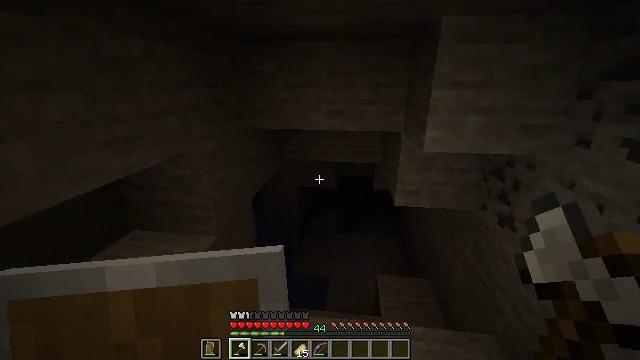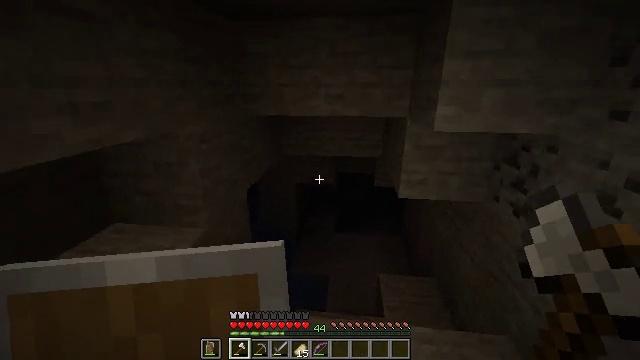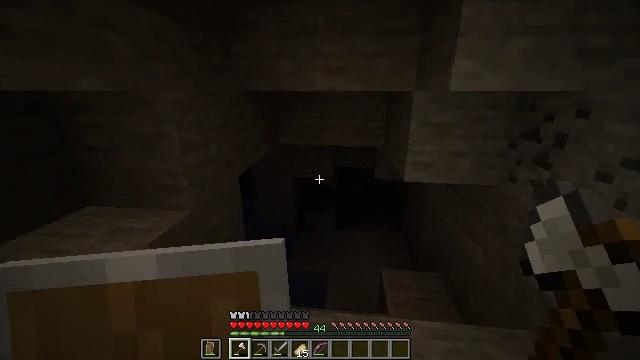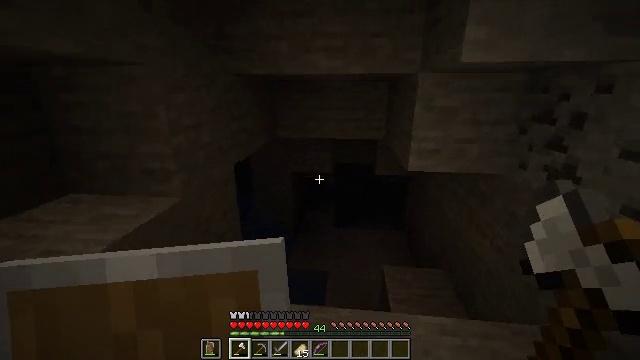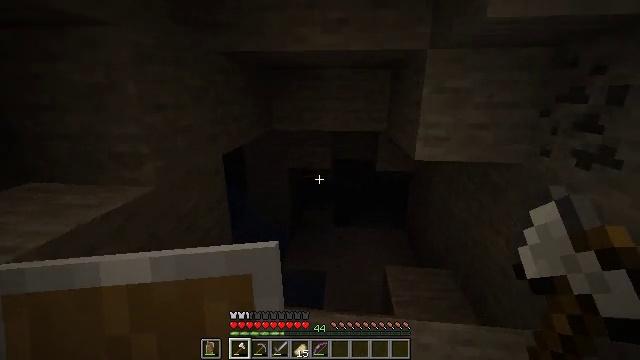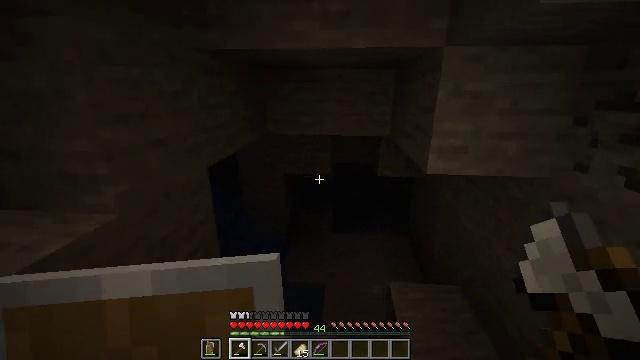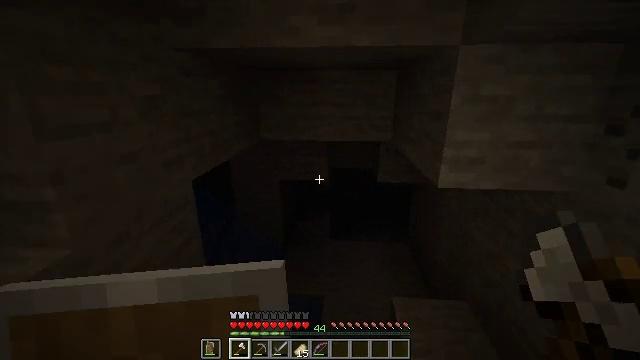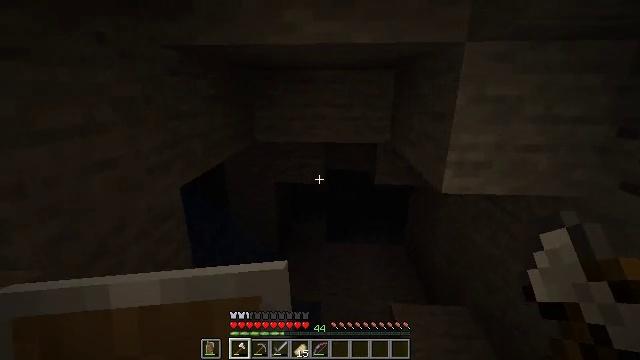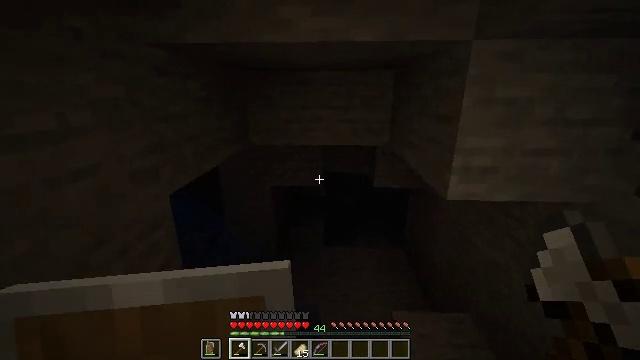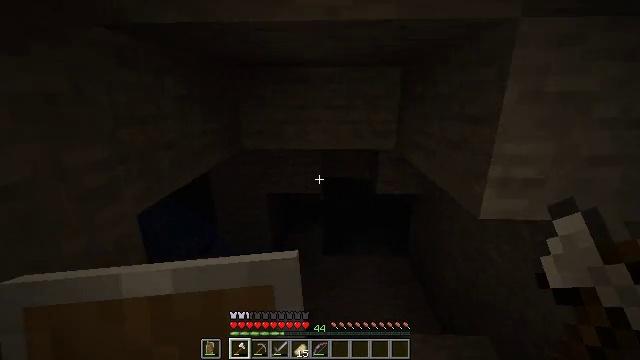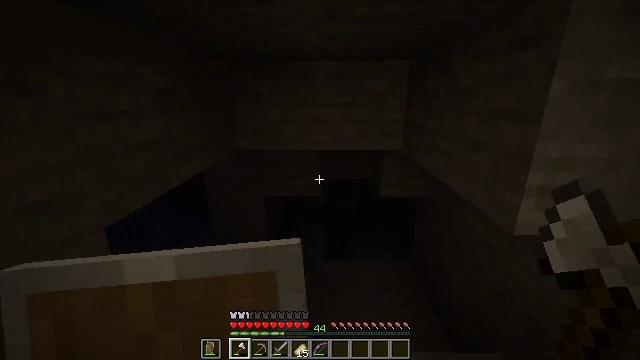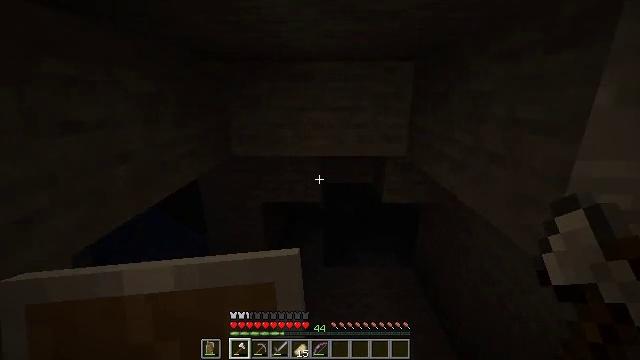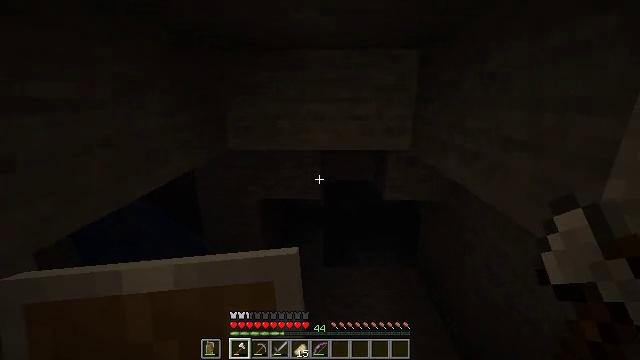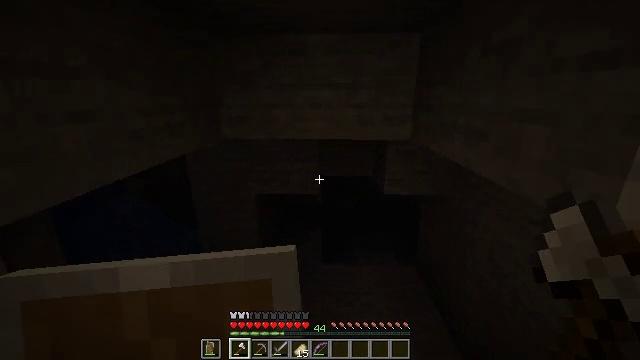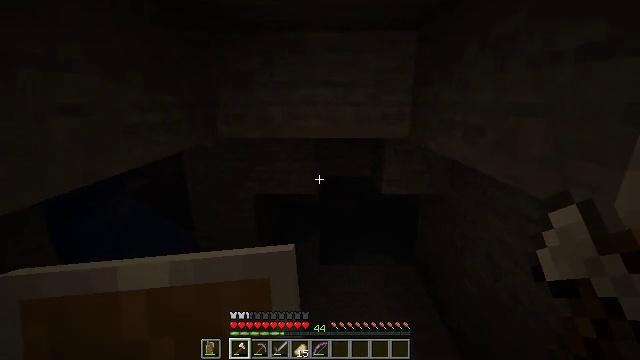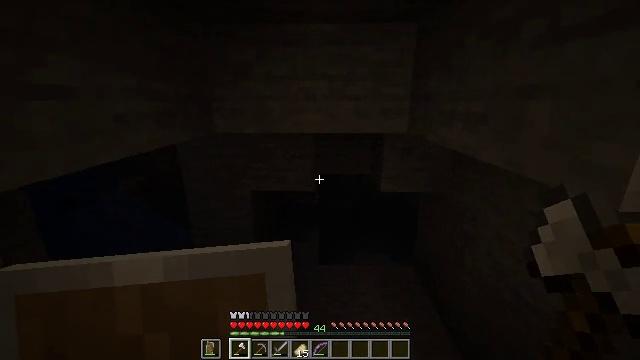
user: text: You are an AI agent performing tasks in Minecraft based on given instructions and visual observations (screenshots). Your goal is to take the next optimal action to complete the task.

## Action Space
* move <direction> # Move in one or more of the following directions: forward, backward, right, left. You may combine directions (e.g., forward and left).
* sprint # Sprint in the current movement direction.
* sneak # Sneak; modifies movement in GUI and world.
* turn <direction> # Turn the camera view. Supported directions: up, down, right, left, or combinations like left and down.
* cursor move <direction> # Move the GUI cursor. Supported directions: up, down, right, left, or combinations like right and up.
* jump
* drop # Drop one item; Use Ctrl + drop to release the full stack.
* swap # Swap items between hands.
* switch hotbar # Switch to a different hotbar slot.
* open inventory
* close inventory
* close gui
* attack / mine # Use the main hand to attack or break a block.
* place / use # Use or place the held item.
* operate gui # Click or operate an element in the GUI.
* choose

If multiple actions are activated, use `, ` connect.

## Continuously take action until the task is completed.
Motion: motion action
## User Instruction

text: Attack the spawner to disable it.
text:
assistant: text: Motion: move forward
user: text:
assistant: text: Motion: move forward
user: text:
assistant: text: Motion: move forward
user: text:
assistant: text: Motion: move forward
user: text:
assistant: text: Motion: move forward
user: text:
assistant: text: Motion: move forward
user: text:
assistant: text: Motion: move forward, turn right
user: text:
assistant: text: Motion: move forward
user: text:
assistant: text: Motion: move forward
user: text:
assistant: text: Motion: move forward
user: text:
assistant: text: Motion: move forward, sneak
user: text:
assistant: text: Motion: sneak
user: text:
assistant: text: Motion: sneak
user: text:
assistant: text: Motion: sneak
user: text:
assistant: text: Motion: sneak
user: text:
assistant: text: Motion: sneak
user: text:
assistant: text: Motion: sneak
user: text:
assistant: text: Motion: sneak
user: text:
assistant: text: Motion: move forward, sneak
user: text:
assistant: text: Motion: move forward and move right
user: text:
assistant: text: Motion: move forward and move right, turn right and down
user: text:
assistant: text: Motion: move forward and move right
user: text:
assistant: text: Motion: move forward and move right
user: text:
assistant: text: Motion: move forward
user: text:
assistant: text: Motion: move forward
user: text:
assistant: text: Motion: move forward
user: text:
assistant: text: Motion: move forward, turn up
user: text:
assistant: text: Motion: move forward, turn up
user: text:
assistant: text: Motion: move forward, turn up
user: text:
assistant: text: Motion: move forward, turn up